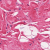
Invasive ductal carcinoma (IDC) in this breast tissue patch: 0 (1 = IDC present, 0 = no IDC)